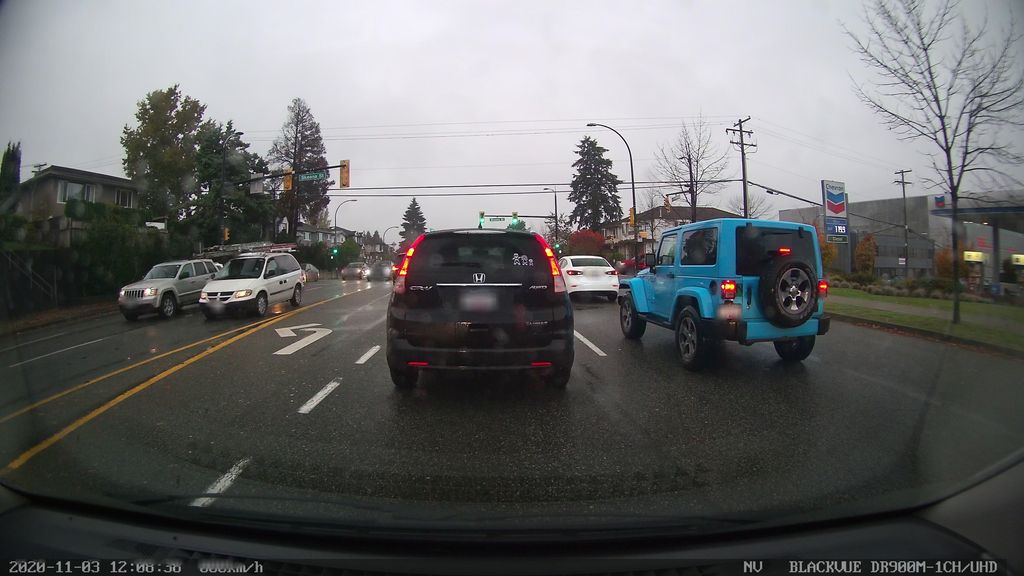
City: vancouver